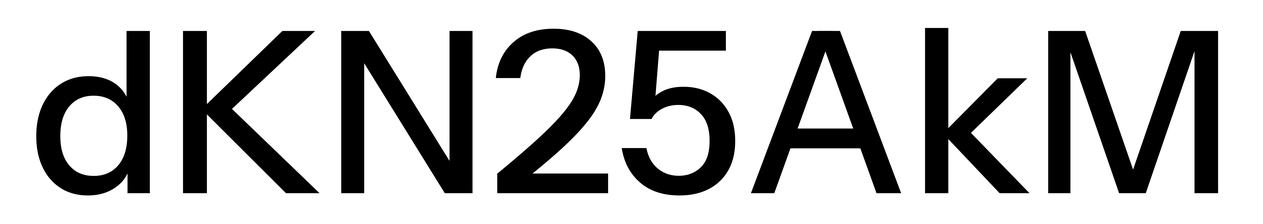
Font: InstrumentSans_Medium